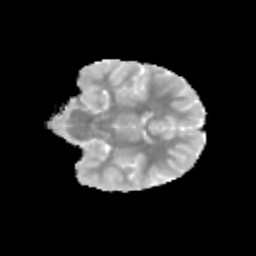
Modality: MD
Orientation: coronal
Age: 9
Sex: female
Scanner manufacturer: siemens
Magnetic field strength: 3 T
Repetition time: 3.8 s
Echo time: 0.07 s